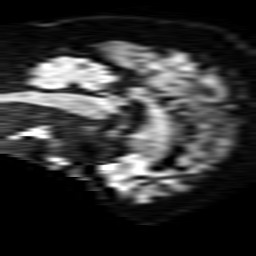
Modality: TRACE
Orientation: sagittal
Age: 50
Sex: male
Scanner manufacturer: philips
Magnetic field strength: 1.5 T
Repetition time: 3.887 s
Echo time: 0.09873 s